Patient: sex F, age 54
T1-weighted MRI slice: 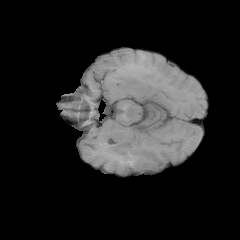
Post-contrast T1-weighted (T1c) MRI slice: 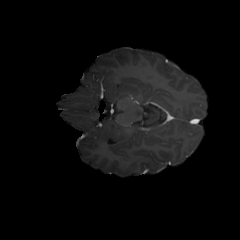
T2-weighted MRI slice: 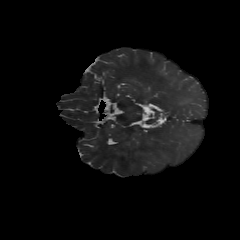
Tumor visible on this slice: no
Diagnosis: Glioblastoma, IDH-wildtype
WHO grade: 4